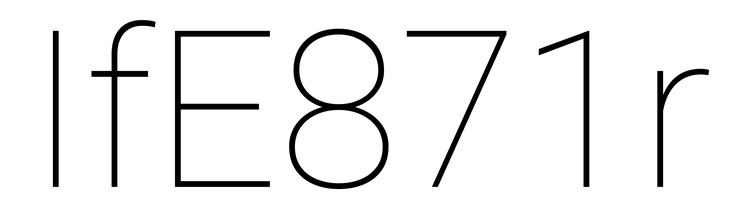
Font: Roboto_Thin